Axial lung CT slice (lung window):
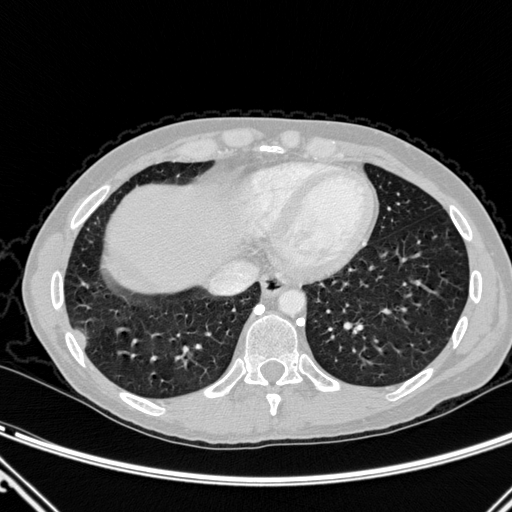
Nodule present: no